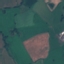
Land use / land cover class: Pasture